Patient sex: M
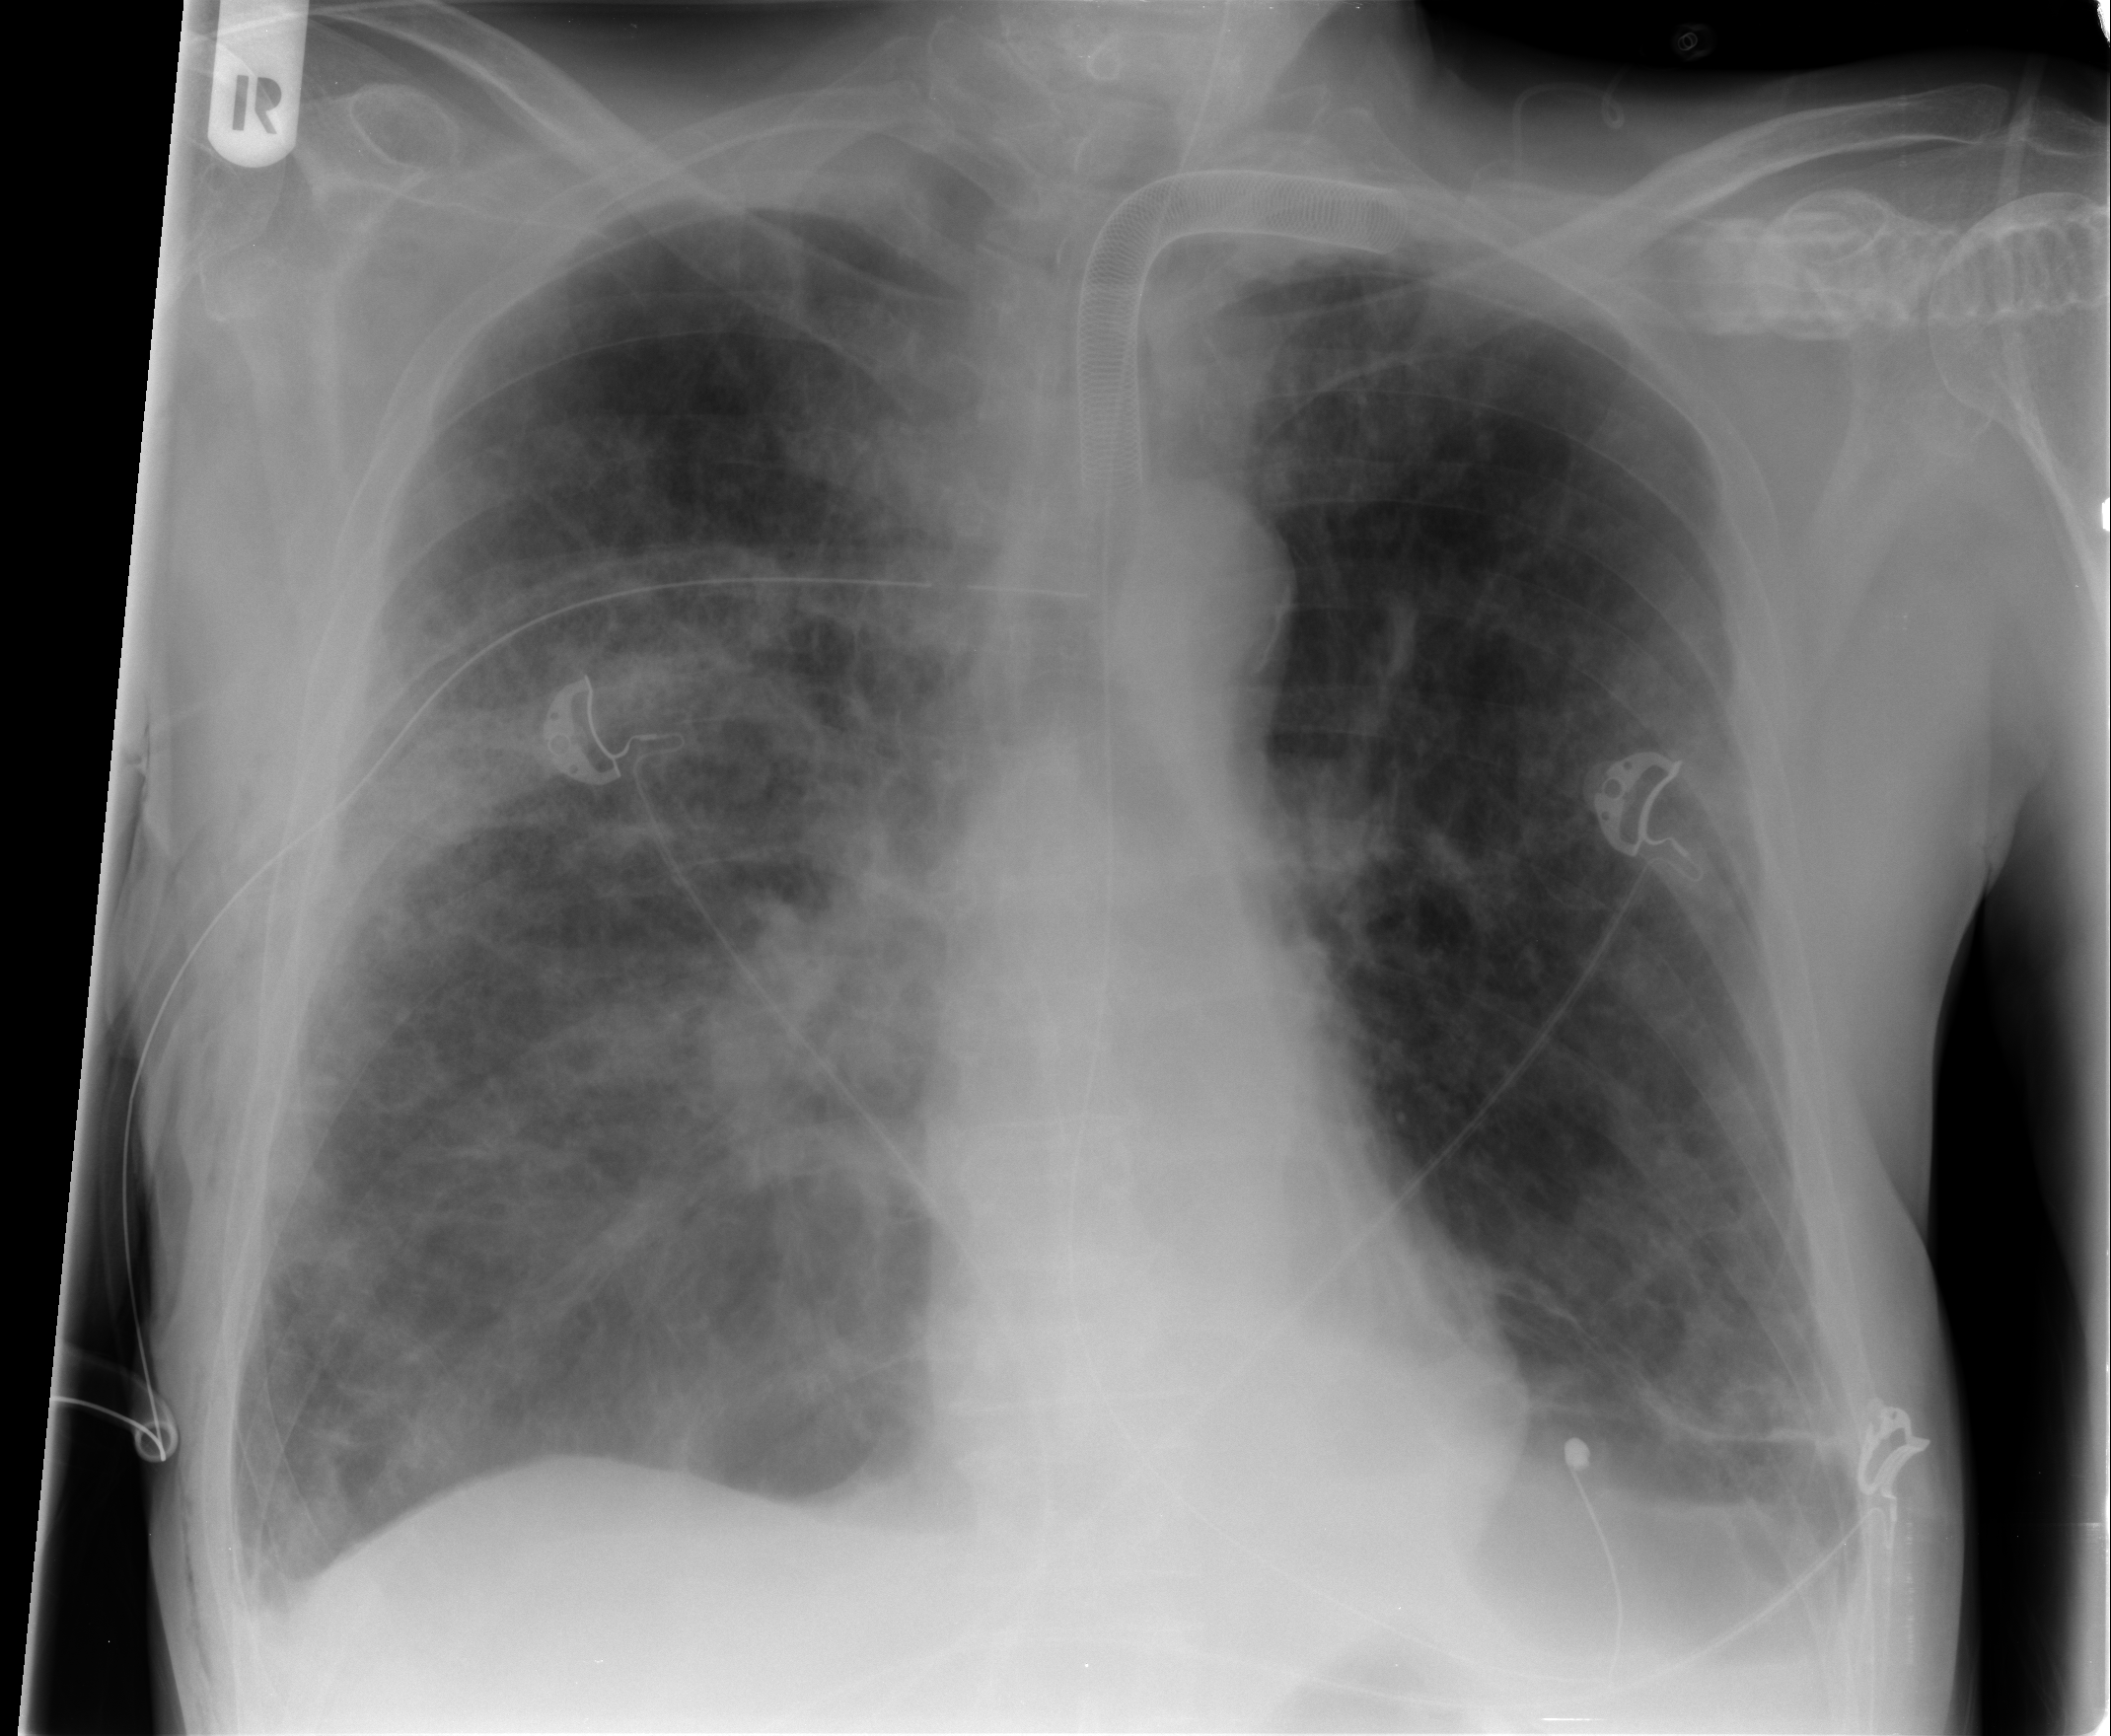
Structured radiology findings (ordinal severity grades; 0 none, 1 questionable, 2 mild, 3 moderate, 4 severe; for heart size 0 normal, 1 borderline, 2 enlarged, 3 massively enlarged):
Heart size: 0
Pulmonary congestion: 2
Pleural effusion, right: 1
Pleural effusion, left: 1
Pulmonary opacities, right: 3
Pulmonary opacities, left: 1
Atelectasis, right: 2
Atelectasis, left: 2